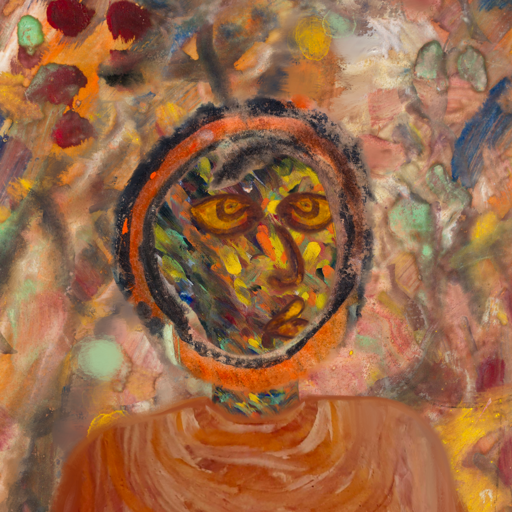
Background: Mother_And_Son_Mother, Head And Neck Side: An_Impression, Face Side: Comrade, Bust: Pious_Lady, Hair Side: Childish, Head Accessory: Blank, Second Necklace: Blank, Necklace: Blank, Baby: Blank